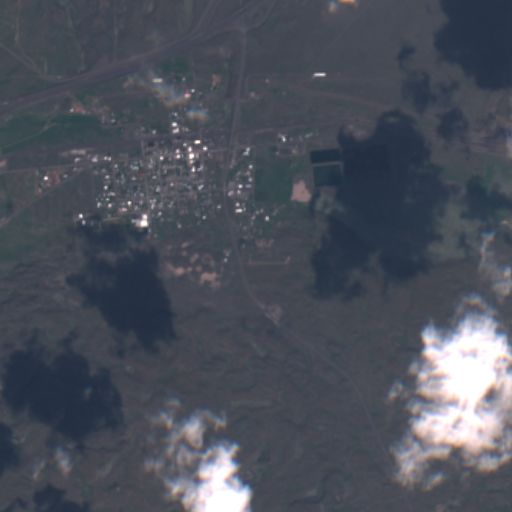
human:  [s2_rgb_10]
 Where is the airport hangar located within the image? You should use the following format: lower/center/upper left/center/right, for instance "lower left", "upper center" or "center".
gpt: The airport hangar is located in the upper center of the image.
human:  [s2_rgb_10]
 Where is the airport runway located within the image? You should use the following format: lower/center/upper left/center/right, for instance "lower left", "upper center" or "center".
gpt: The airport runway is located in the upper right of the image.
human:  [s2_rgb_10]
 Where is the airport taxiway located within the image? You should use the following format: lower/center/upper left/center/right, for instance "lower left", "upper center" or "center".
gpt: The airport taxiway is located in the upper center of the image.
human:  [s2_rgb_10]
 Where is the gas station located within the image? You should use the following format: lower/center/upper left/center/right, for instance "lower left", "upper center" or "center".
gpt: The gas station is located in the center of the image.
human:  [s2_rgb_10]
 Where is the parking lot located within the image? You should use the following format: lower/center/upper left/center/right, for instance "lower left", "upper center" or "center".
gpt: The parking lot is located in the center left of the image.
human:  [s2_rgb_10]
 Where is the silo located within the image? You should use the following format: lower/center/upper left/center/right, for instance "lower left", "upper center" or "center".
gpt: The silo is located in the upper left of the image.
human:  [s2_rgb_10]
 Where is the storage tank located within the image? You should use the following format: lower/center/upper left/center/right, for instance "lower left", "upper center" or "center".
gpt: The storage tank is located in the upper center of the image.
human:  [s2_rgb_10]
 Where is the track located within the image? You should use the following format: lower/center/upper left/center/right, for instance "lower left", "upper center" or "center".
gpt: The track is located in the center left of the image.
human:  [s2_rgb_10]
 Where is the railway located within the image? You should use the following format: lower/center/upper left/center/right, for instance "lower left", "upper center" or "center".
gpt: The railway is located in the upper of the image.
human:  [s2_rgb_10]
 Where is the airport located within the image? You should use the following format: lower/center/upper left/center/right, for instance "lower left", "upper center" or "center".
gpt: There is no airport in the image.